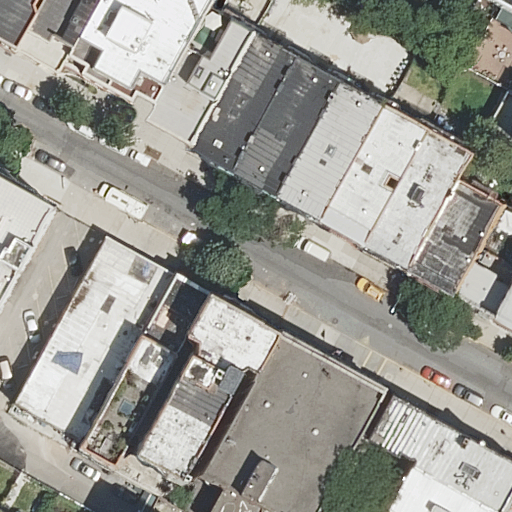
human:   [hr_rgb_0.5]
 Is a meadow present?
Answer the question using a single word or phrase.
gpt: no

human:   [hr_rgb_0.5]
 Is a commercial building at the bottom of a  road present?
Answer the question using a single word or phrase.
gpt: no

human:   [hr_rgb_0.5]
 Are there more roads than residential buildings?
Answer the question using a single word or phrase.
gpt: no

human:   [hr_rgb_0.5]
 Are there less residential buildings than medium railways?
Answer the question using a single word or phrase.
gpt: no

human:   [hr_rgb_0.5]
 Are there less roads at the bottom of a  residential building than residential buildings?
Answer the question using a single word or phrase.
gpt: yes

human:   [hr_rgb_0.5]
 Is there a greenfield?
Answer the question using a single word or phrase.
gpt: no

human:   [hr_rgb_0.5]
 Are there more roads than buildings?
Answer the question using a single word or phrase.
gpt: no

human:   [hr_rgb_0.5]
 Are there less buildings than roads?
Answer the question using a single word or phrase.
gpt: no

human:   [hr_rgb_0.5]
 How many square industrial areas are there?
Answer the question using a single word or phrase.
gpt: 0

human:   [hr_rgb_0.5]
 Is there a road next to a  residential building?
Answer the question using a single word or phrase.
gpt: yes

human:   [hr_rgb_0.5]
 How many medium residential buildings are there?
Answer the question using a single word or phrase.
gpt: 15

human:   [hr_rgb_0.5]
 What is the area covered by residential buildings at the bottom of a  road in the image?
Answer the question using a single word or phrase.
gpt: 1757m2

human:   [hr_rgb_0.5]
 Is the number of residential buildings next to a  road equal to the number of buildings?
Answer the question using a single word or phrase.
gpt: no

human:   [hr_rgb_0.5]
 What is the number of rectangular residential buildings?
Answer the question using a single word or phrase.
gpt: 20

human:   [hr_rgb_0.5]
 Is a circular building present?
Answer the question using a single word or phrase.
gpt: no

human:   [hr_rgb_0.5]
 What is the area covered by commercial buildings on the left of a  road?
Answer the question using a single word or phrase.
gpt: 0m2

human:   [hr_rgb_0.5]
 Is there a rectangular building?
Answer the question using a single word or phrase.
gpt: yes

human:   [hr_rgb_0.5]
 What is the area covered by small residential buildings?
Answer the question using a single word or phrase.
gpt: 193m2

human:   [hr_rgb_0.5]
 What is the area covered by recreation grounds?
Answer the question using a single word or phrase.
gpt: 0m2

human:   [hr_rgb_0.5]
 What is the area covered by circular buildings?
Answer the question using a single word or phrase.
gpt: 0m2

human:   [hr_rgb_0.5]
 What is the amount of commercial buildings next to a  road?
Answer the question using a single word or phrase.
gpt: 0

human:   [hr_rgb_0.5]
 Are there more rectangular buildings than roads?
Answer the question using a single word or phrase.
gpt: yes

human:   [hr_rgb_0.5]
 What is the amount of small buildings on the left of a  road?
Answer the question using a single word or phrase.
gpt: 1

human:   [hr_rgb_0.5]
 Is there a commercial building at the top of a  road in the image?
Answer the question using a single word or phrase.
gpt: no

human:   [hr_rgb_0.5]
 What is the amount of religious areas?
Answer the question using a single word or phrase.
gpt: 0

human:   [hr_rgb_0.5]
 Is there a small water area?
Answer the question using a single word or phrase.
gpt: no

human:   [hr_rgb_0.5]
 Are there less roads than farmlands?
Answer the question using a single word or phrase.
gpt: no

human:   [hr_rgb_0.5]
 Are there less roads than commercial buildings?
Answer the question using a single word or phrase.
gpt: no

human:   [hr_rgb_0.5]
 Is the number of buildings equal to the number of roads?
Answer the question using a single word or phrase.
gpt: no

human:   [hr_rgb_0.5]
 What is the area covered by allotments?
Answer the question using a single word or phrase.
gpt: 0m2

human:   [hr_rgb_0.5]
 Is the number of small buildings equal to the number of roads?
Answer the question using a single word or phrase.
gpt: no

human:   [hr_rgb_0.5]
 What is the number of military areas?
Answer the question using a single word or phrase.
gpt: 0

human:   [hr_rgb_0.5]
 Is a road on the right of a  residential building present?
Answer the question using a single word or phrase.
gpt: no

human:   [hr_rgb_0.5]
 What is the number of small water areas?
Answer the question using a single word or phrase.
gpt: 0

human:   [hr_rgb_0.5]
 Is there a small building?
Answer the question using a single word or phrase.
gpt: yes

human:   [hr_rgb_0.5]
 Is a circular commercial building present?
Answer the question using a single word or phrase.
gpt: no